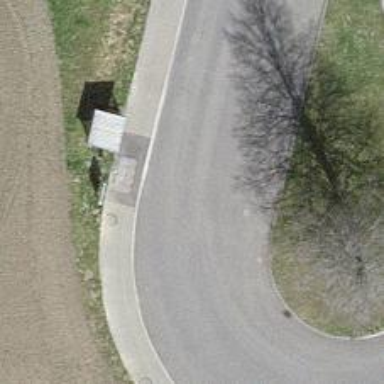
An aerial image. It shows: Bus stop with stop position for public transport.